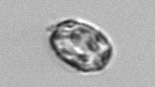
Label: Thalassiosira